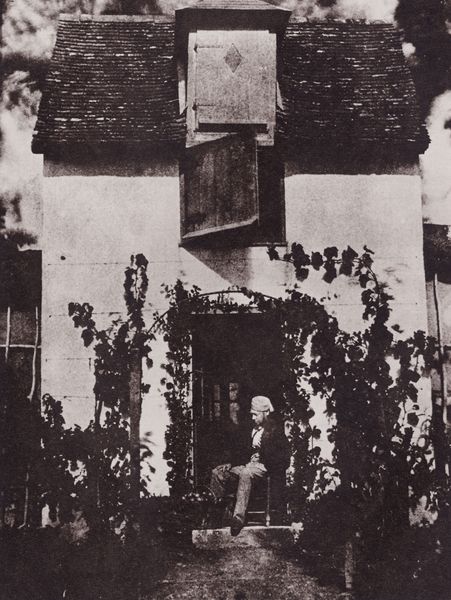
Titel: Selbstpoträt in nachdenklicher Pose im Garten Bayards
Künstler: Hippolyte Bayard
Schlagwörter: baum, blätter, dunkel, himmel, mann, schatten, weiß, wolken, mädchen, sitzen, blumen, braun, fenster, frau, grau, holz, hut, schwarz, stuhl, terasse, tür, dach, gebäude, haus, rosen, weg, wolke, zaun, karo, alt, anzug, hose, jacke, mütze, wand, architektur, mensch, stein, herr, porträt, hütte, sonne, dunkelheit, haare, sessel, sitzend, person, pflanze, pflanzen, frontal, dachziegel, turm, garten, gemüse, ranken, beine, perücke, bein, sitz, bogen, fassade, mauer, ziegel, linien, türe, pause, hocker, sepia, häuschen, treppe, treppen, wein, stufe, stufen, junge, hoch, bauer, surreal, tor, foto, fotografie, wände, eingang, fensterladen, scheune, linie, schwarzweiß, stöcke, schuh, flora, ranke, photo, verschwommen, bewachsen, efeu, hauseingang, stäbe, mauern, bauernhaus, gaube, kulisse, geöffnet, reben, weinstock, turban, aufnahme, fenstersims, laube, dachboden, schindeln, verfallen, schwelle, luke, speicher, dachgaube, dachluke, vorgarten, dachziegeln, scheunentor, luken, pflaze, natür, nei, tpre, gartentür, fotogaphie, us, speichertür, schune, lkmann, fotographioe